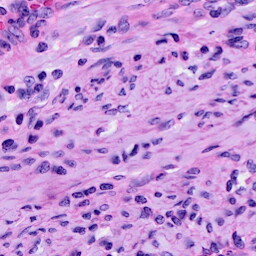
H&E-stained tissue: Cervix